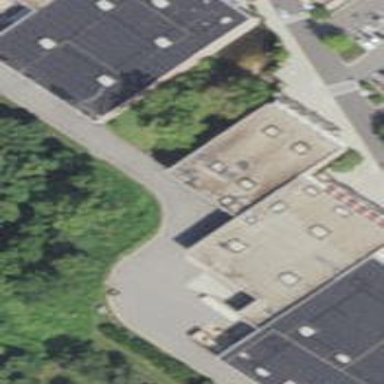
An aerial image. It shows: Building.